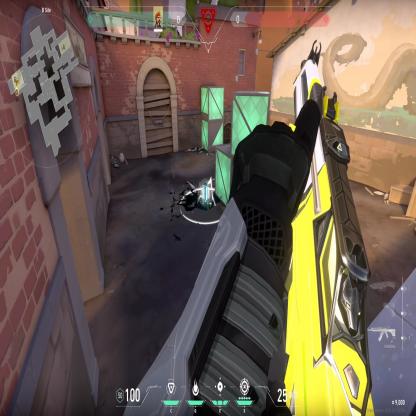
Label: planted spike